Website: walmart
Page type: payment
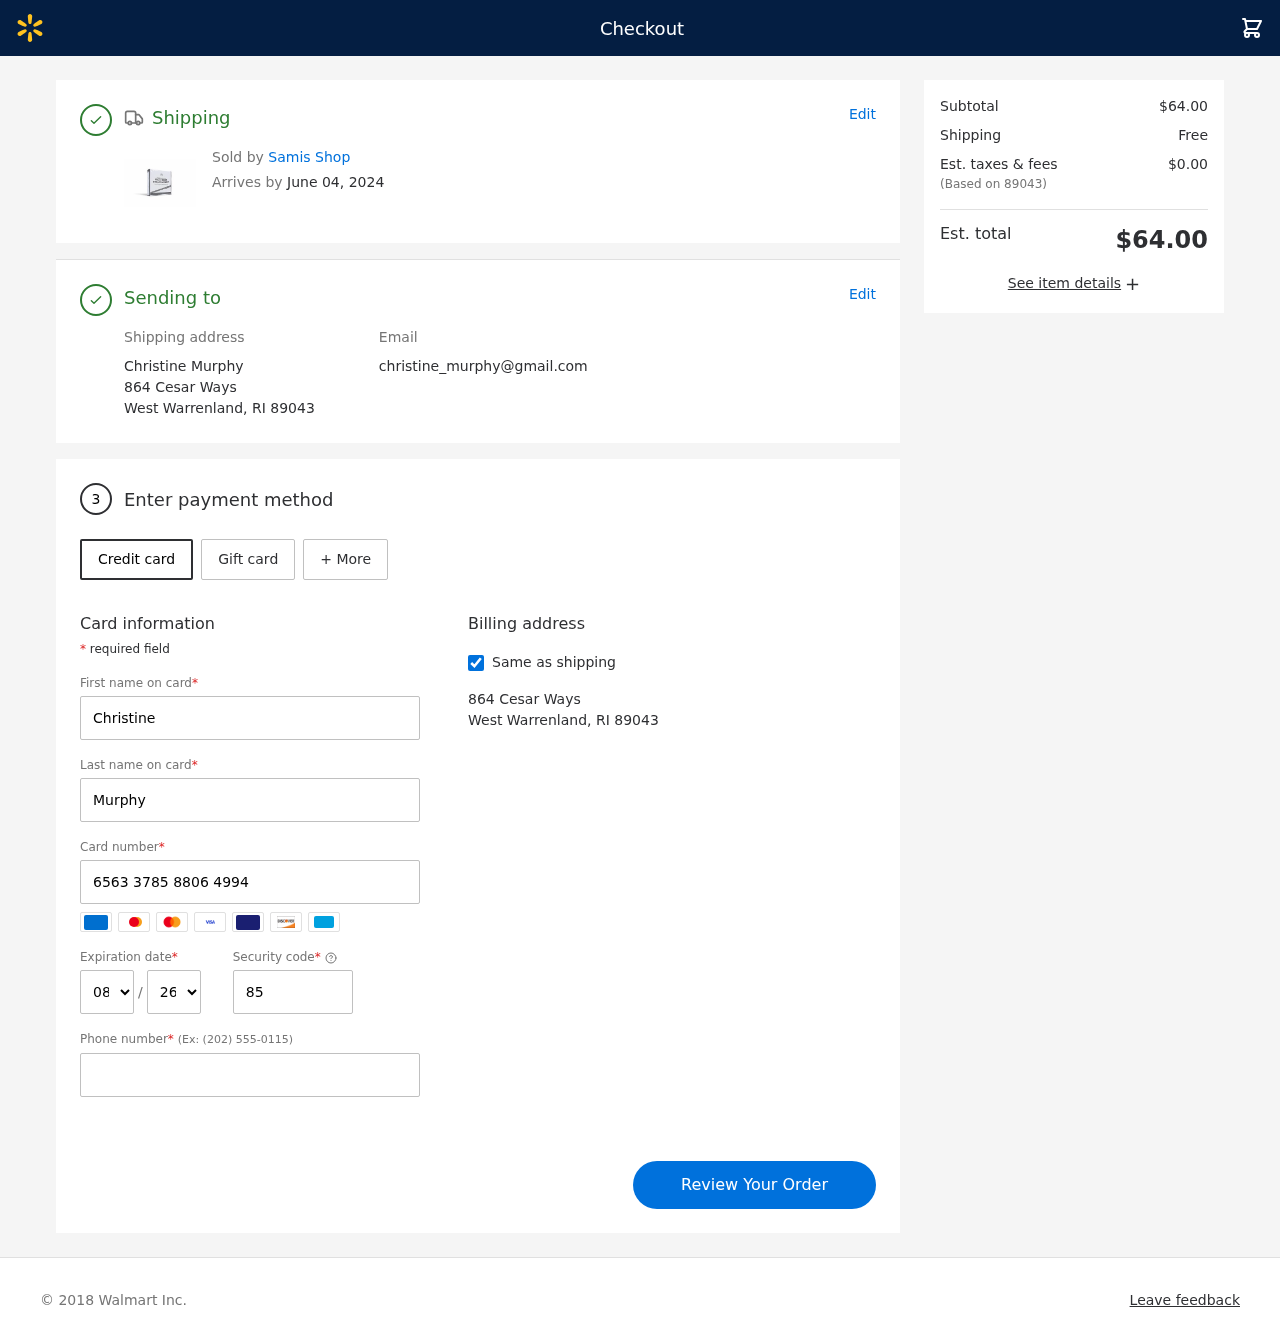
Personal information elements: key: PII_CARD_CVV
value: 857
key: PII_CARD_EXPIRY_MONTH
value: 08
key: PII_CARD_EXPIRY_YEAR
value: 26
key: PII_CARD_NUMBER
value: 6563 3785 8806 4994
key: PII_CITY_STATE_ZIP
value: West Warrenland, RI 89043
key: PII_EMAIL
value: christine_murphy@gmail.com
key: PII_FIRSTNAME
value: Christine
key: PII_FULLNAME
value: Christine Murphy
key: PII_LASTNAME
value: Murphy
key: PII_PHONE
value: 8452697216
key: PII_POSTCODE
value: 89043
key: PII_STREET
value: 864 Cesar Ways
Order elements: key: ORDER_DELIVERY_DATE
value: June 04, 2024
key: ORDER_SUBTOTAL
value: $64.00
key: ORDER_SHIPPING_COST
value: Free
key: ORDER_TAX
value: $0.00
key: ORDER_TOTAL
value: $64.00